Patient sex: M
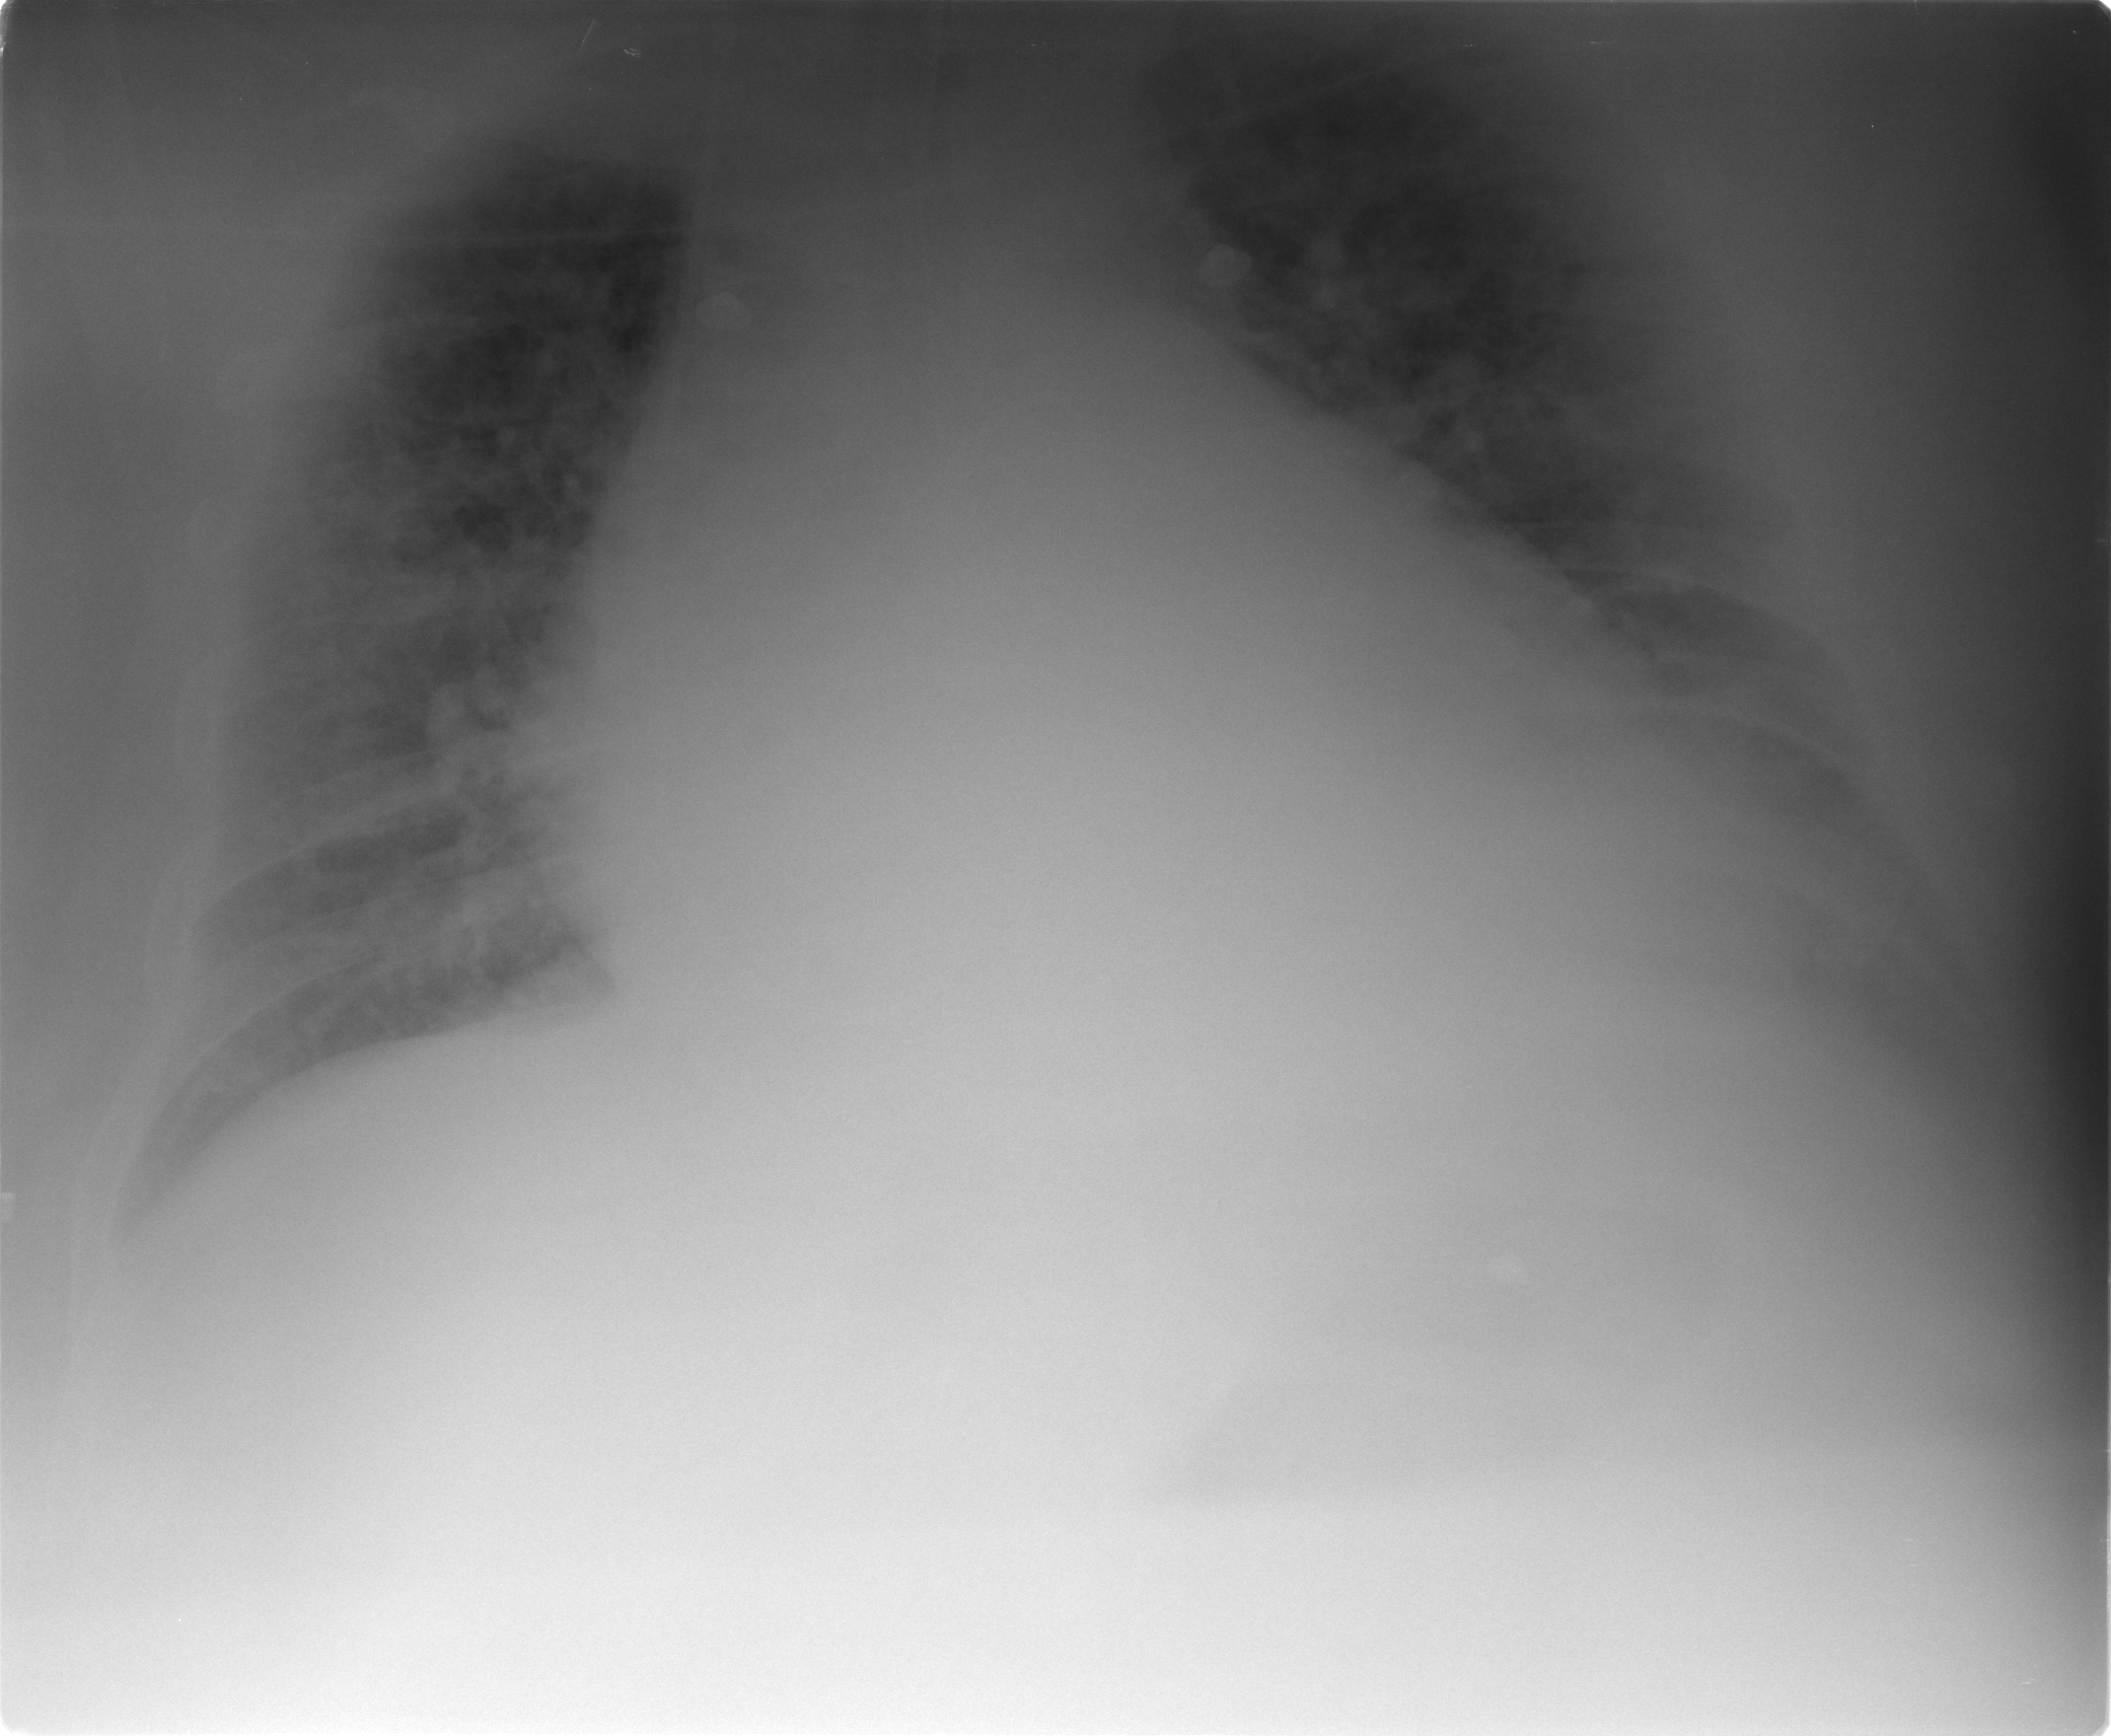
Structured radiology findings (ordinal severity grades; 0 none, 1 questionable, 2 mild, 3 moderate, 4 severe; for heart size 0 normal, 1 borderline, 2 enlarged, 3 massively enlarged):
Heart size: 3
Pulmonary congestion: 4
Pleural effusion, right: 2
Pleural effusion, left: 2
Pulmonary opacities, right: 3
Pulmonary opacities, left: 3
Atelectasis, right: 2
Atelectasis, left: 2